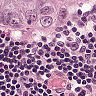
Metastatic tissue present: yes